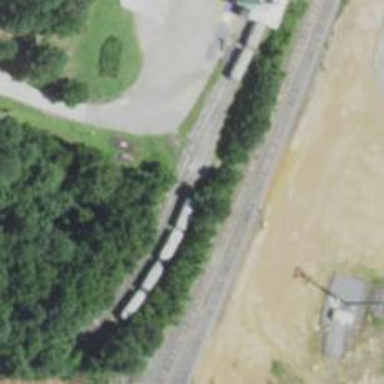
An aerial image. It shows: Rail spur service.